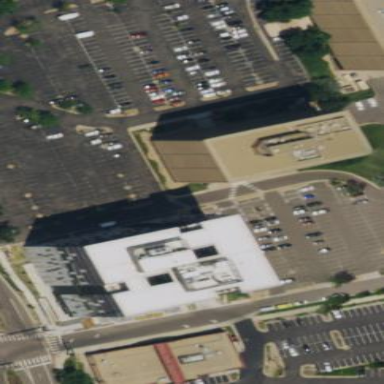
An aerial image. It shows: New 12-story office building and parking lot in commercial area.